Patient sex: M
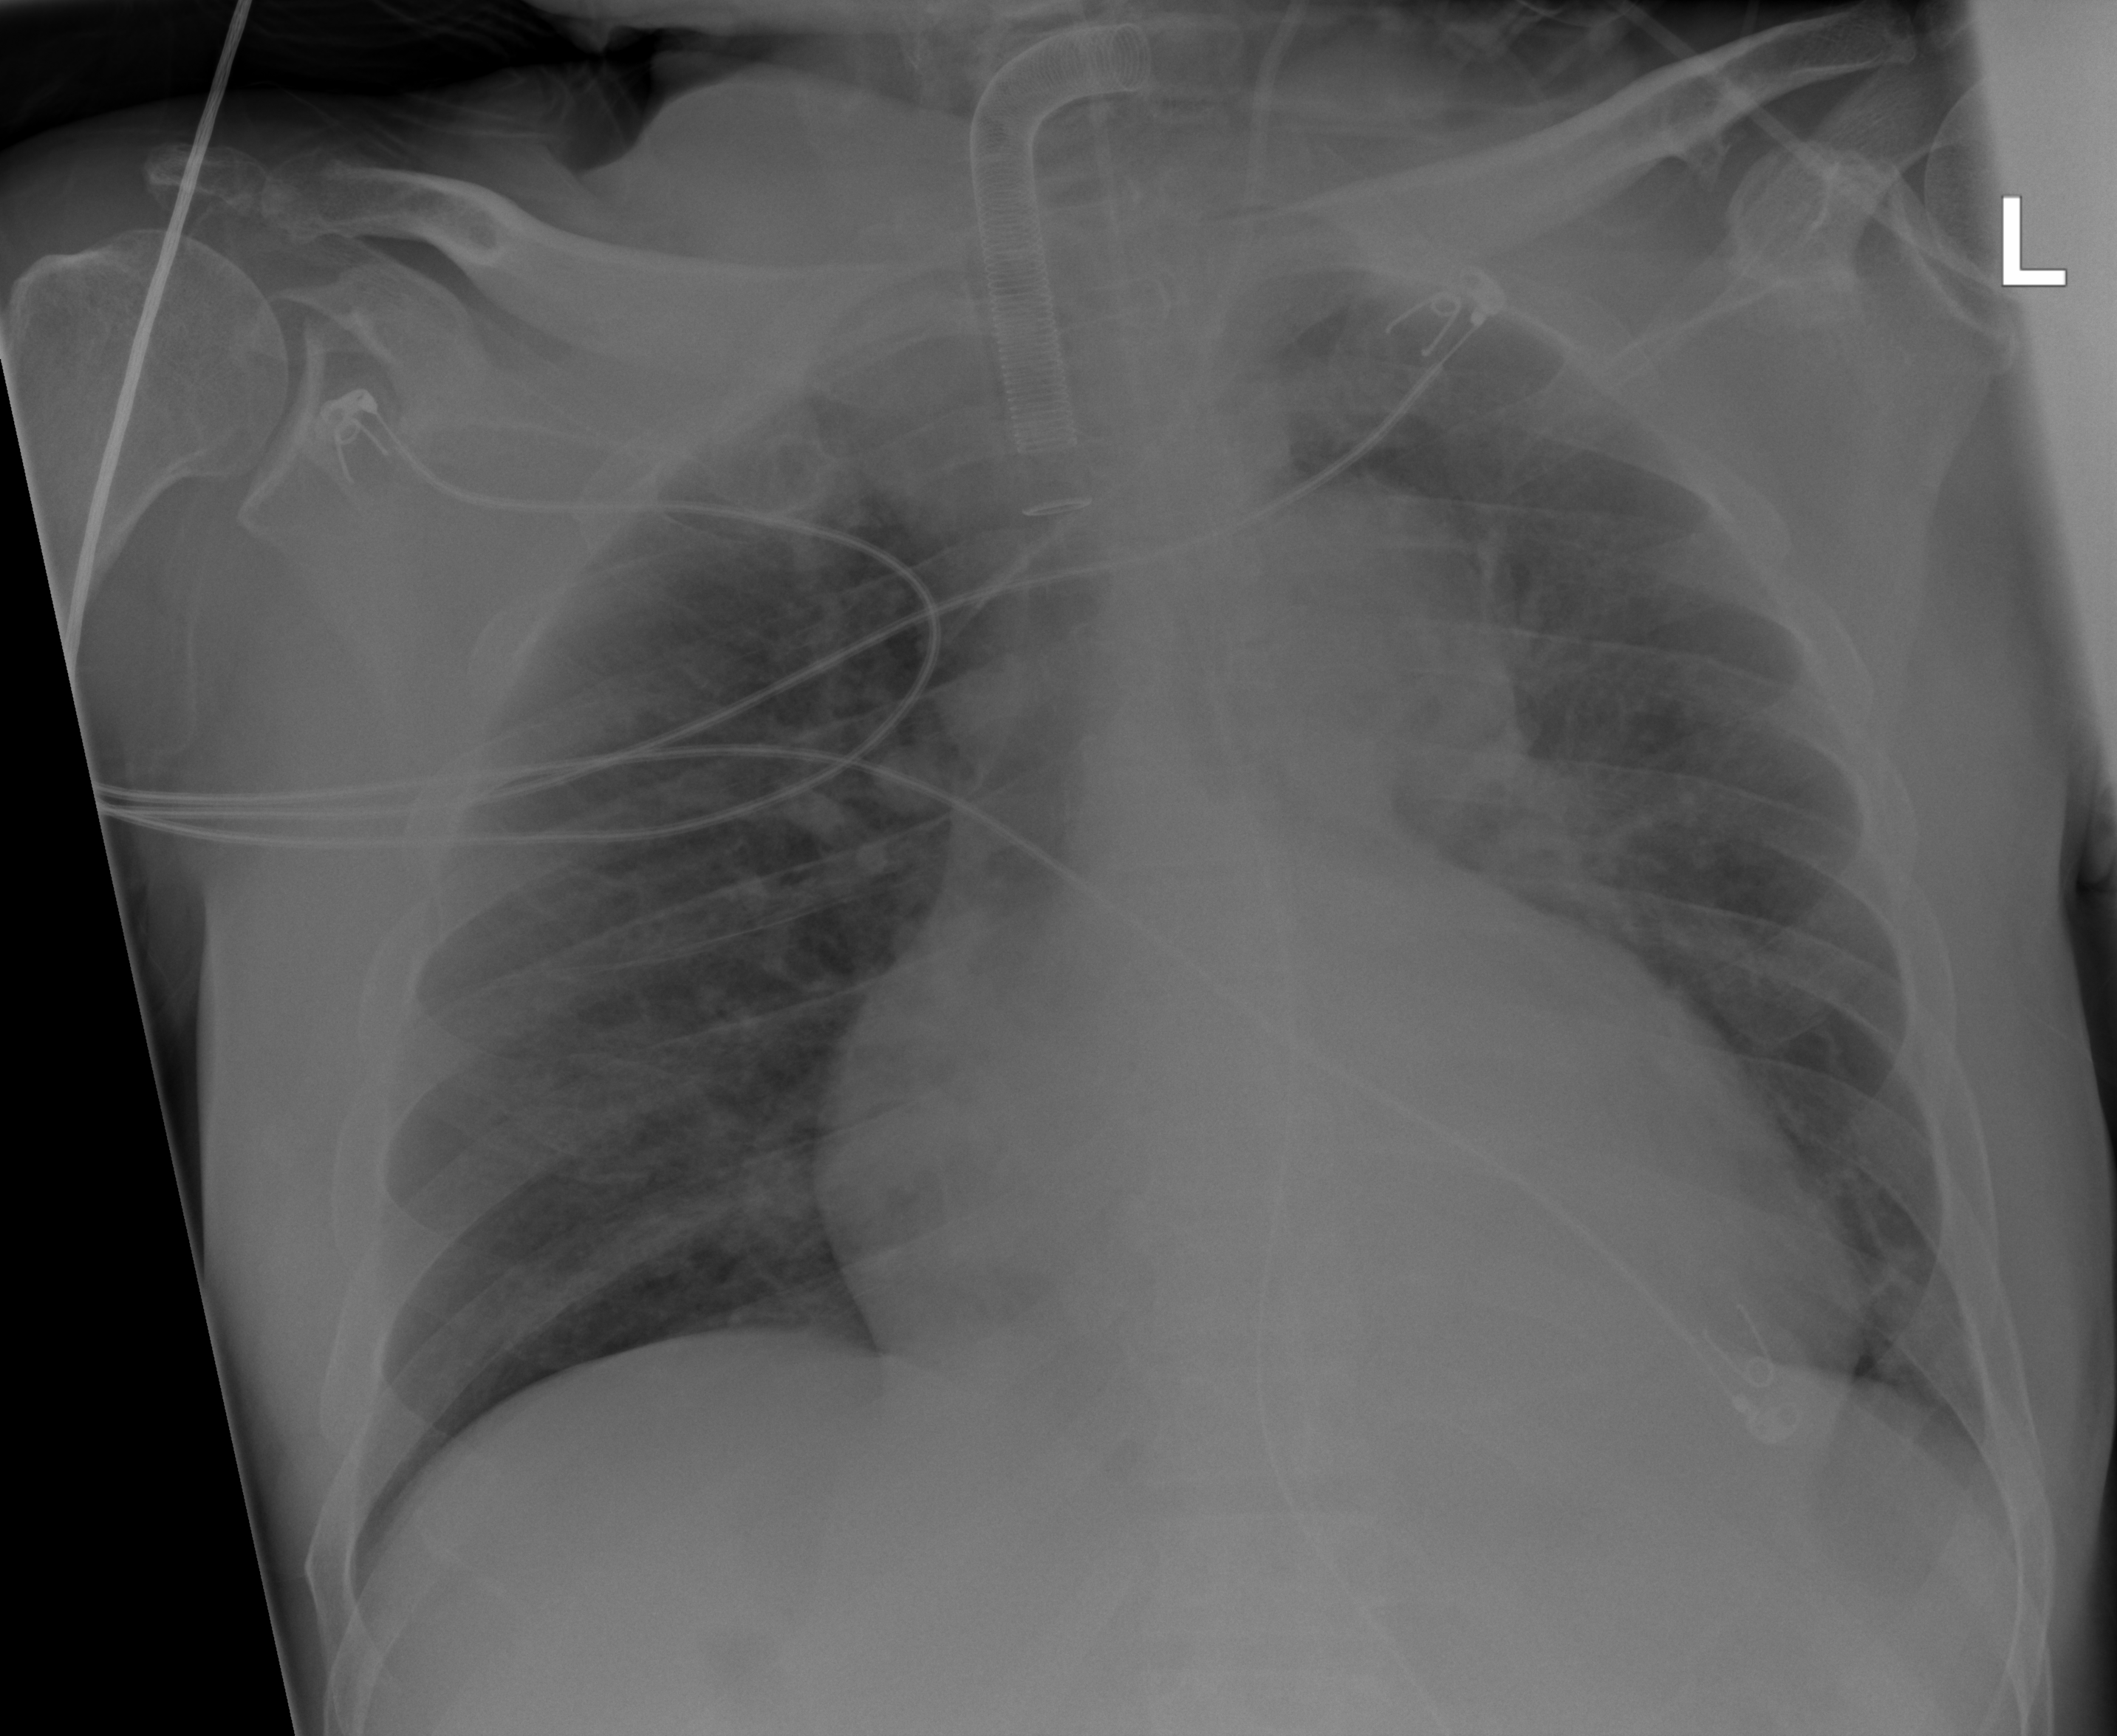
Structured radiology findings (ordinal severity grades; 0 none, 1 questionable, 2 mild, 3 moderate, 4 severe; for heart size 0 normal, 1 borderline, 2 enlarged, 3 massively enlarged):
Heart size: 3
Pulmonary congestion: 2
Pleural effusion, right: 0
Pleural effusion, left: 0
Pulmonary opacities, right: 0
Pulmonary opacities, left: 0
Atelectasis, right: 2
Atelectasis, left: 2